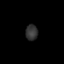
Tissue: prostate
Cell type: Fibroblasts
Senescence score: 0.8856
Nuclear area (px): 186
Mean DAPI intensity: 50.753